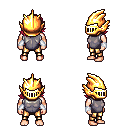
a pixel art fantasy rpg character, male body template, human, light skin, steel chest armor, gold greaves, ruby red swoop hairstyle, gold helm, white cloth bracers, four views (front, back, left, right), 2x2 character sprite sheet, small pixel art, hard edges, no anti-aliasing